Field crop: maize
Growth stage: 2
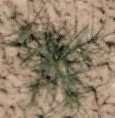
Species: salsola